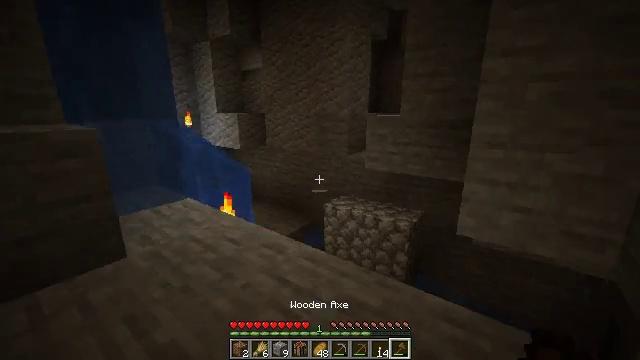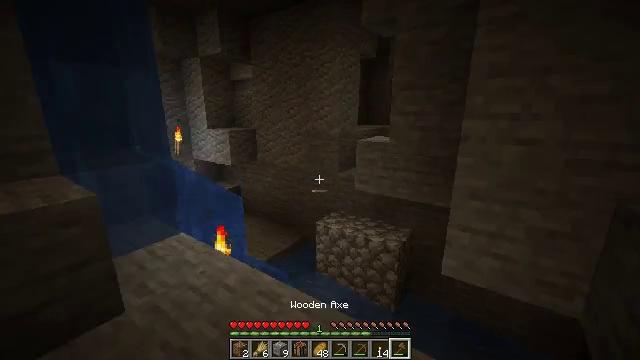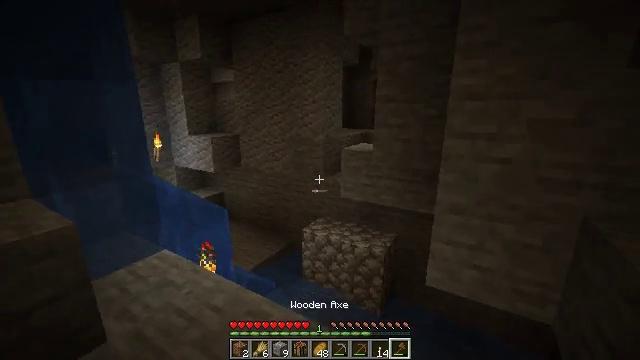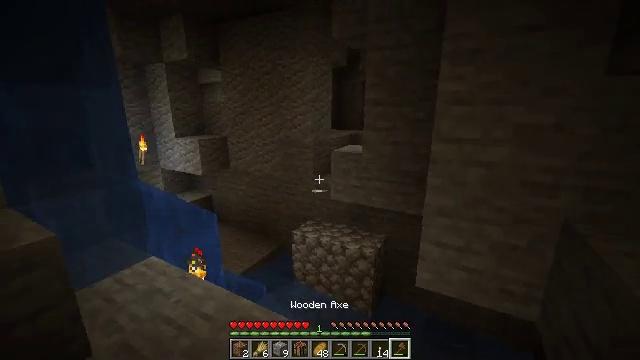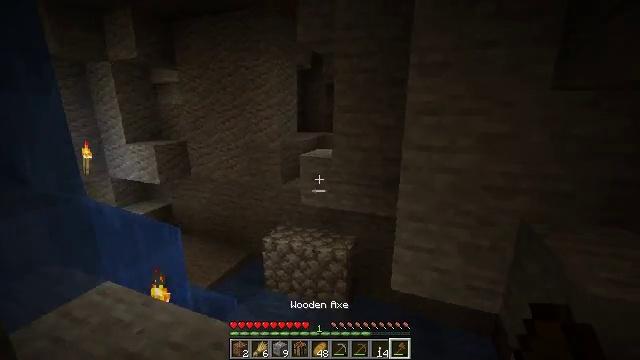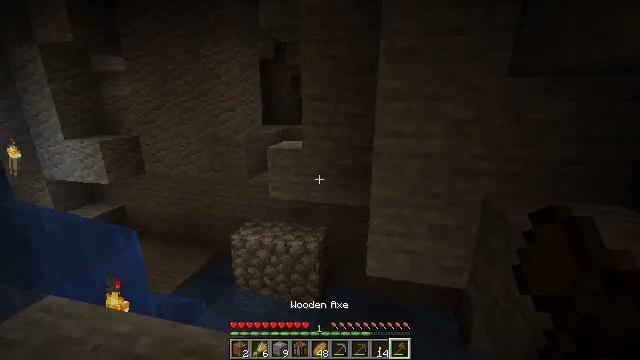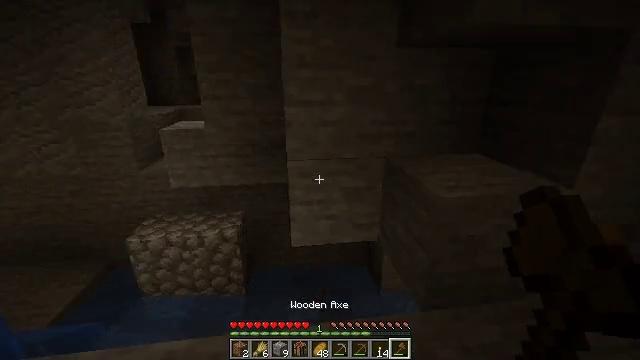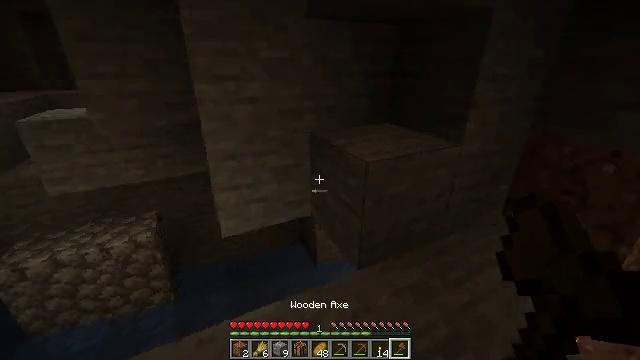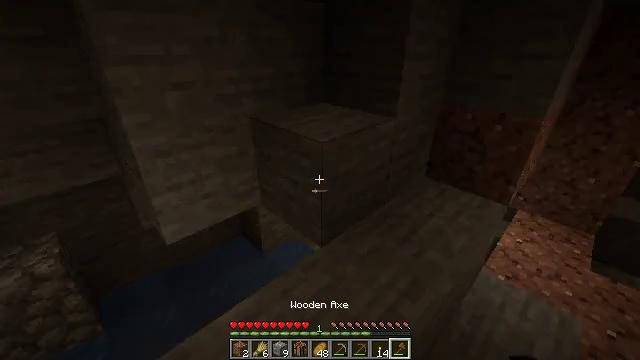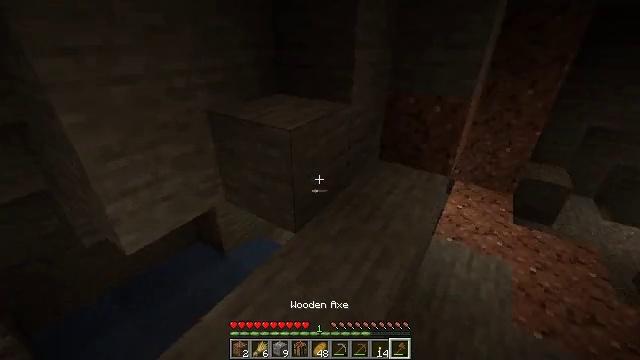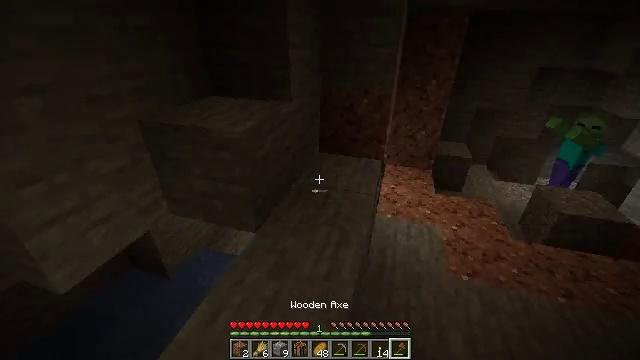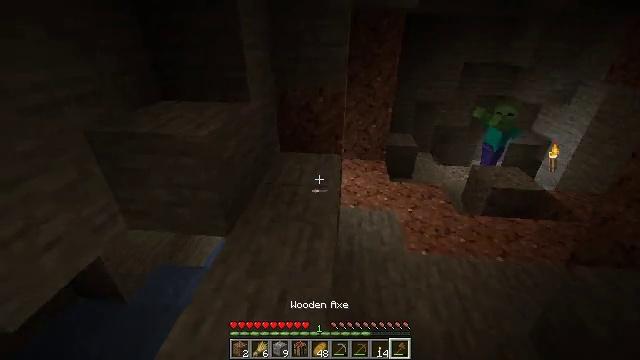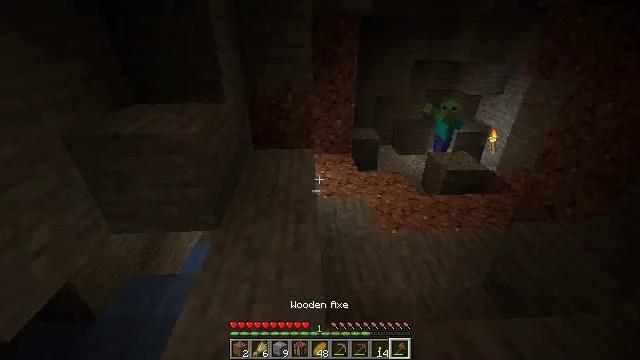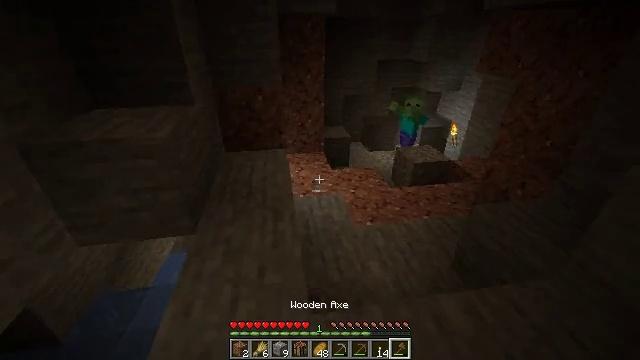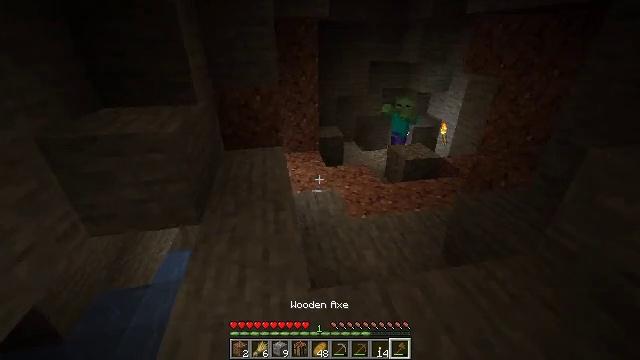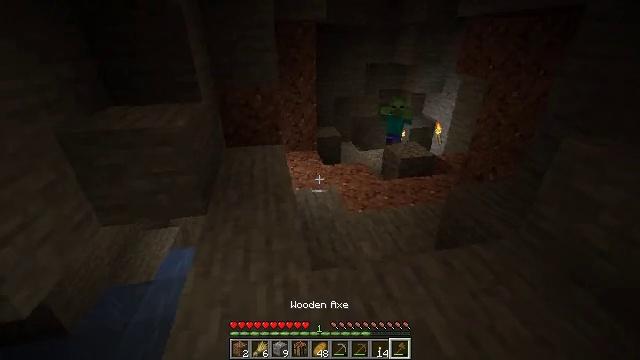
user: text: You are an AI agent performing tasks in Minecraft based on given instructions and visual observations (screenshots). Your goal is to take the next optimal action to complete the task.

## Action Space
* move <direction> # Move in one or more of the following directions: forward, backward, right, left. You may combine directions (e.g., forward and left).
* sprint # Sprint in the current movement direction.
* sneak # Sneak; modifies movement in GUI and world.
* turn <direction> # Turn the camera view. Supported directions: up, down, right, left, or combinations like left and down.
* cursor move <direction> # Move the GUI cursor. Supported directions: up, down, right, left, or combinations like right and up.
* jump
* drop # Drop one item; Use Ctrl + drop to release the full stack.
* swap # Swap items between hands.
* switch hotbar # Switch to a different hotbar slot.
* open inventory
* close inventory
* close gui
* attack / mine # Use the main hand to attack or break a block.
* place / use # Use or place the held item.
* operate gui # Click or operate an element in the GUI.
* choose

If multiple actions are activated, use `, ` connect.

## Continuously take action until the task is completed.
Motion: motion action
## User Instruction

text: Combat the zombie.
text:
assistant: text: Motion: move forward and move left, turn right, jump
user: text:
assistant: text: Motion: move forward and move left, turn right, jump
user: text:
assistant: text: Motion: move forward and move left, turn right, jump
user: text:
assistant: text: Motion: move forward and move left, turn right
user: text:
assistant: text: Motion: move forward and move left, turn right and down
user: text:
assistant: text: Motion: move forward and move left, turn right and down
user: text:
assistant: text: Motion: move left, turn right and down
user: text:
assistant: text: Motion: move left, turn right and down
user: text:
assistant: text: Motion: move back and move left, turn right and down
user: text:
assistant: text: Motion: move back and move left, turn right
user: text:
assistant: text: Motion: move back and move left, turn right
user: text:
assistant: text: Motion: move back, turn right
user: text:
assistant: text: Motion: move back, turn right
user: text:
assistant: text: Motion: move back, turn right
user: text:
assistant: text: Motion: no_op
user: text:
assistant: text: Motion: no_op
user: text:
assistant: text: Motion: turn right and up
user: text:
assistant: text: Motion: turn right and up
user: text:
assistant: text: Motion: turn right and up
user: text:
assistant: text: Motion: turn right
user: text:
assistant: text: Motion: move forward, turn right
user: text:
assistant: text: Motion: move forward, turn right
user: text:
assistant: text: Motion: move forward
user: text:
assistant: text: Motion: move forward
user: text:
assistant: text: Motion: no_op
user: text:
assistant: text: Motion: no_op
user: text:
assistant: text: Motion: no_op
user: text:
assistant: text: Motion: move left
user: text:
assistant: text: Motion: move forward and move left, turn right and up
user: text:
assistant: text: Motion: move forward and move left, turn left and up